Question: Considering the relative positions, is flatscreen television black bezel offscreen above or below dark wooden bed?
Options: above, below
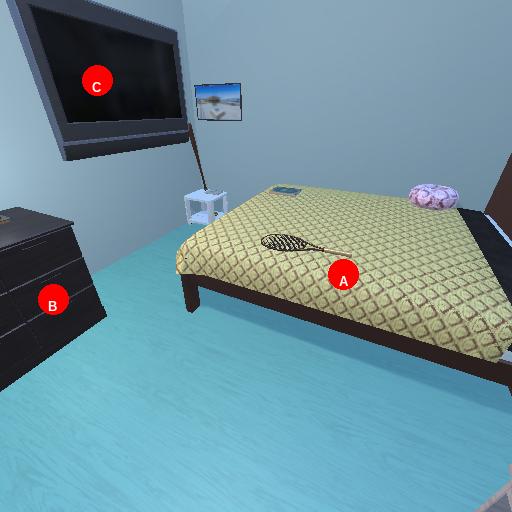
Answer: above